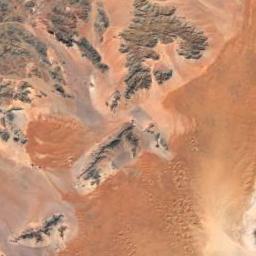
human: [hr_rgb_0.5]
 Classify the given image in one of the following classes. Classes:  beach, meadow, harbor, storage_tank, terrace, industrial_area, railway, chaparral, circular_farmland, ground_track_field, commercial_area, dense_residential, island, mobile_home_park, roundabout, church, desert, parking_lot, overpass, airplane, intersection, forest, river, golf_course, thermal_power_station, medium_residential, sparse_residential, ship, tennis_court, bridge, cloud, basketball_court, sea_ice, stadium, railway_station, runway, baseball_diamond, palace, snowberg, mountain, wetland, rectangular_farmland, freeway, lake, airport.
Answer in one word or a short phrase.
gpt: desert